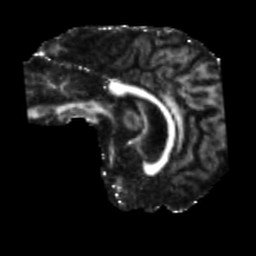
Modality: FA
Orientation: sagittal
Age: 75
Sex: female
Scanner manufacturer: siemens
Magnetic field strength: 3 T
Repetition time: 5.25 s
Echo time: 0.08 s